Question: I am seeing an extra window when I change the ui in a PySide.QtGui.QMainWindow. In the example below, I have two PySide.QtGui.QTabWidget I am switching between.
I have tried deleting the existing ui objects with deleteLater() and del. I have also tried reusing the same QTabWidget instead of constructing a new one when switching UI.
All have the same result as illustrated in the gif below (same result on windows):

I suspect my I am going about this in the wrong way. Any suggestions on the proper way to accomplish this is appreciated.
'''
import sys
from PySide import QtGui
class MainWindow(QtGui.QMainWindow):
def __init__(self):
super(MainWindow, self).__init__()
# instance vars
self.mode_menu = None
self.mode_1_action = None
self.mode_2_action = None
self.mode_1_tabs_widget = None
self.mode_1_layout = None
self.mode_1_content_widget = None
self.mode_2_tabs_widget = None
self.mode_2_layout = None
self.mode_2_content_widget = None
# Setup the window
self.resize(750, 550)
self.create_actions()
self.create_menus()
self.mode_1_ui()
def mode_1_ui(self):
# create tab widget
self.mode_1_tabs_widget = QtGui.QTabWidget()
self.mode_1_tabs_widget.addTab(SampleTab(), "Tab 1")
self.mode_1_tabs_widget.addTab(SampleTab(), "Tab 2")
self.mode_1_tabs_widget.addTab(SampleTab(), "Tab 3")
self.mode_1_tabs_widget.addTab(SampleTab(), "Tab 4")
# create the layout area for tab widget
self.mode_1_layout = QtGui.QHBoxLayout()
self.mode_1_layout.addWidget(self.mode_1_tabs_widget)
# create content area widget for padding
self.mode_1_content_widget = QtGui.QWidget()
self.mode_1_content_widget.setContentsMargins(5, 5, 5, 0)
self.mode_1_content_widget.setLayout(self.mode_1_layout)
# set the central widget
self.setCentralWidget(self.mode_1_content_widget)
self.setWindowTitle("Mode 1")
def mode_2_ui(self):
# create tab widget
self.mode_2_tabs_widget = QtGui.QTabWidget()
self.mode_2_tabs_widget.addTab(SampleTab(), "Tab 1")
self.mode_2_tabs_widget.addTab(SampleTab(), "Tab 2")
self.mode_2_tabs_widget.addTab(SampleTab(), "Tab 3")
self.mode_2_tabs_widget.addTab(SampleTab(), "Tab 4")
self.mode_2_tabs_widget.addTab(SampleTab(), "Tab 5")
self.mode_2_tabs_widget.addTab(SampleTab(), "Tab 6")
self.mode_2_tabs_widget.addTab(SampleTab(), "Tab 7")
self.mode_2_tabs_widget.addTab(SampleTab(), "Tab 8")
# create the layout area for tab widget
self.mode_2_layout = QtGui.QHBoxLayout()
self.mode_2_layout.addWidget(self.mode_2_tabs_widget)
# create content area widget for padding
self.mode_2_content_widget = QtGui.QWidget()
self.mode_2_content_widget.setContentsMargins(5, 5, 5, 0)
self.mode_2_content_widget.setLayout(self.mode_2_layout)
# set the central widget
self.setCentralWidget(self.mode_2_content_widget)
self.setWindowTitle("Mode 2")
# setup the menus
def create_menus(self):
# file menu
self.mode_menu = self.menuBar().addMenu("&Mode")
self.mode_menu.addAction(self.mode_1_action)
self.mode_menu.addAction(self.mode_2_action)
# setup the menu items
def create_actions(self):
# file menu actions
self.mode_1_action = QtGui.QAction("Mode 1", self, shortcut="Ctrl+1", statusTip="Mode 1", triggered=self.mode_1)
self.mode_2_action = QtGui.QAction("Mode 2", self, shortcut="Ctrl+2", statusTip="Mode 2", triggered=self.mode_2)
# setup the menu functions
def mode_1(self):
print "mode 1"
self.mode_1_ui()
def mode_2(self):
print "mode 2"
self.mode_2_ui()
class SampleTab(QtGui.QWidget):
def __init__(self, parent=None):
super(SampleTab, self).__init__(parent)
label = QtGui.QLabel('Sample tab', self)
label.move(15, 10)
self.show()
if __name__ == '__main__':
app = QtGui.QApplication(sys.argv)
window = MainWindow()
window.show()
sys.exit(app.exec_())
'''
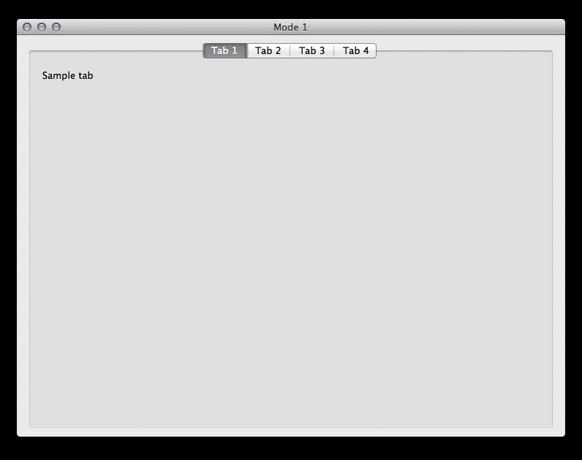
Answer: This problem is due to the following reason:
When you create 'SampleTab', you do not pass any 'parent' widget to 'SampleTab'. When you create object of 'SampleTab', it is created with no parent at all. Thus an independent window is created for a small interval of time. Means that, as long as the 'SampleTab' is not added to 'QTabWidget', it remains independent for small period.
Try doing the following:
'''
self.mode_1_tabs_widget = QtGui.QTabWidget()
self.mode_1_tabs_widget.addTab(SampleTab(self.mode_1_tabs_widget), "Tab 1")
self.mode_1_tabs_widget.addTab(SampleTab(self.mode_1_tabs_widget), "Tab 2")
self.mode_1_tabs_widget.addTab(SampleTab(self.mode_1_tabs_widget), "Tab 3")
self.mode_1_tabs_widget.addTab(SampleTab(self.mode_1_tabs_widget), "Tab 4")
'''
Now, when 'SampleTab' gets created, it has a parent.
Do the same for your 'mode_2_tabs_widget'
Please note that, you have to pass 'self.mode_2_tabs_widget' as parent of 'SampleTab' in the second case.